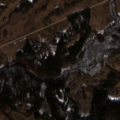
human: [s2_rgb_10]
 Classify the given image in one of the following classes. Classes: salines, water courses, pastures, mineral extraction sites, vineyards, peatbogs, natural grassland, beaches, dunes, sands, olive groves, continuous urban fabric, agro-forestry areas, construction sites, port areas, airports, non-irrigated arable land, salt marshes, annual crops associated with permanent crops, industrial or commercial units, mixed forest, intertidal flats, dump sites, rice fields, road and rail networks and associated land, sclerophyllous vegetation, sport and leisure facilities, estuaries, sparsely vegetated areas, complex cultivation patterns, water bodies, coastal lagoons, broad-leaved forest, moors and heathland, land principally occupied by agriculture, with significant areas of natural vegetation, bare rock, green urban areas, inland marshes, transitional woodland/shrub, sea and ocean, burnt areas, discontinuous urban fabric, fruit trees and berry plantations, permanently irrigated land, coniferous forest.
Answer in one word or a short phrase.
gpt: complex cultivation patterns, land principally occupied by agriculture, with significant areas of natural vegetation, broad-leaved forest, coniferous forest